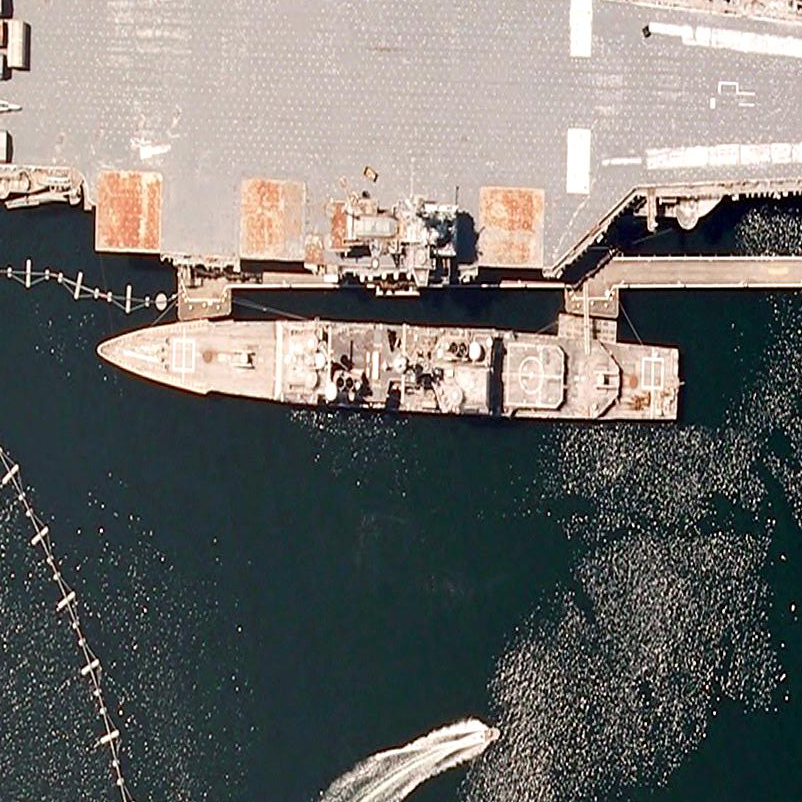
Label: cruiser